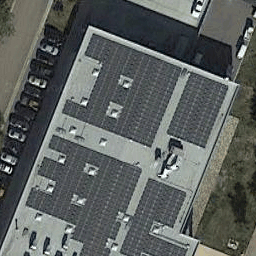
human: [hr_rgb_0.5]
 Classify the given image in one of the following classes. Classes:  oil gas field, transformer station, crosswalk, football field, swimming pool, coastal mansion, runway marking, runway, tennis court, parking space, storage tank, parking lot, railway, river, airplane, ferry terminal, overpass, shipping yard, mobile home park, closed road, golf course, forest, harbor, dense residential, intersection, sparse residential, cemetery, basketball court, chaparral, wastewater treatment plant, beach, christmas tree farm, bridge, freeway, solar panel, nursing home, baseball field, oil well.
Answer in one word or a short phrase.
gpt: solar panel